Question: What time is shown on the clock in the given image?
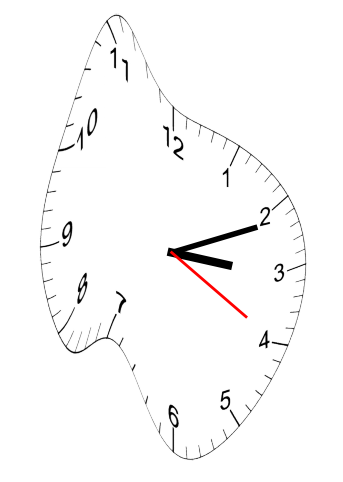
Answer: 03:11:20